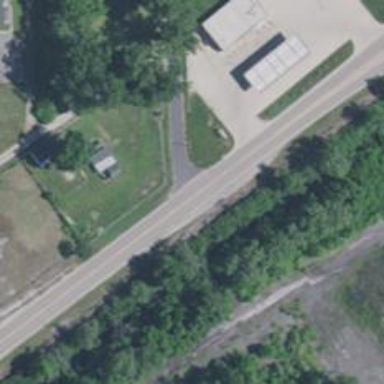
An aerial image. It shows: Primary road with asphalt surface.